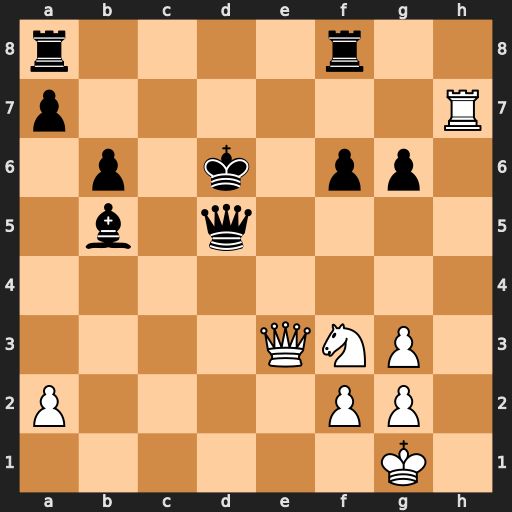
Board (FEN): r4r2/p6R/1p1k1pp1/1b1q4/8/4QNP1/P4PP1/6K1
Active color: w
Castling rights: -
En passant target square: -
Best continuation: Qe7+ Kc6 Qc7#